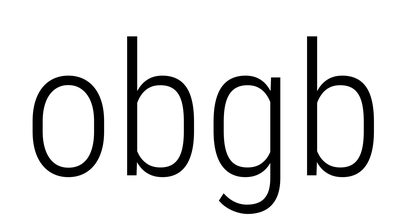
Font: Roboto_Condensed_Light